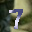
Label: 7